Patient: sex F, age 36
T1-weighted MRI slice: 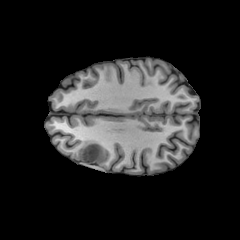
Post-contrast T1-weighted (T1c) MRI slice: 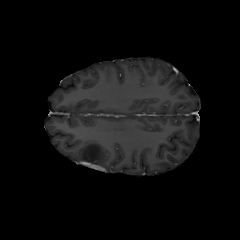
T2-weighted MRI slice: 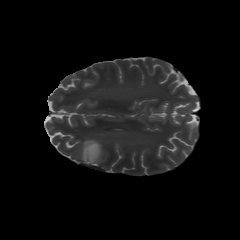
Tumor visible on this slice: yes
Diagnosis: Astrocytoma, IDH-mutant
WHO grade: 2